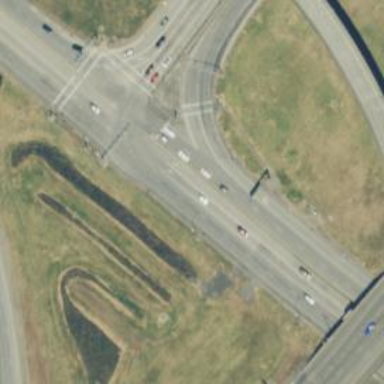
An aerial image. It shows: Primary highway that is also expressway.